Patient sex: M
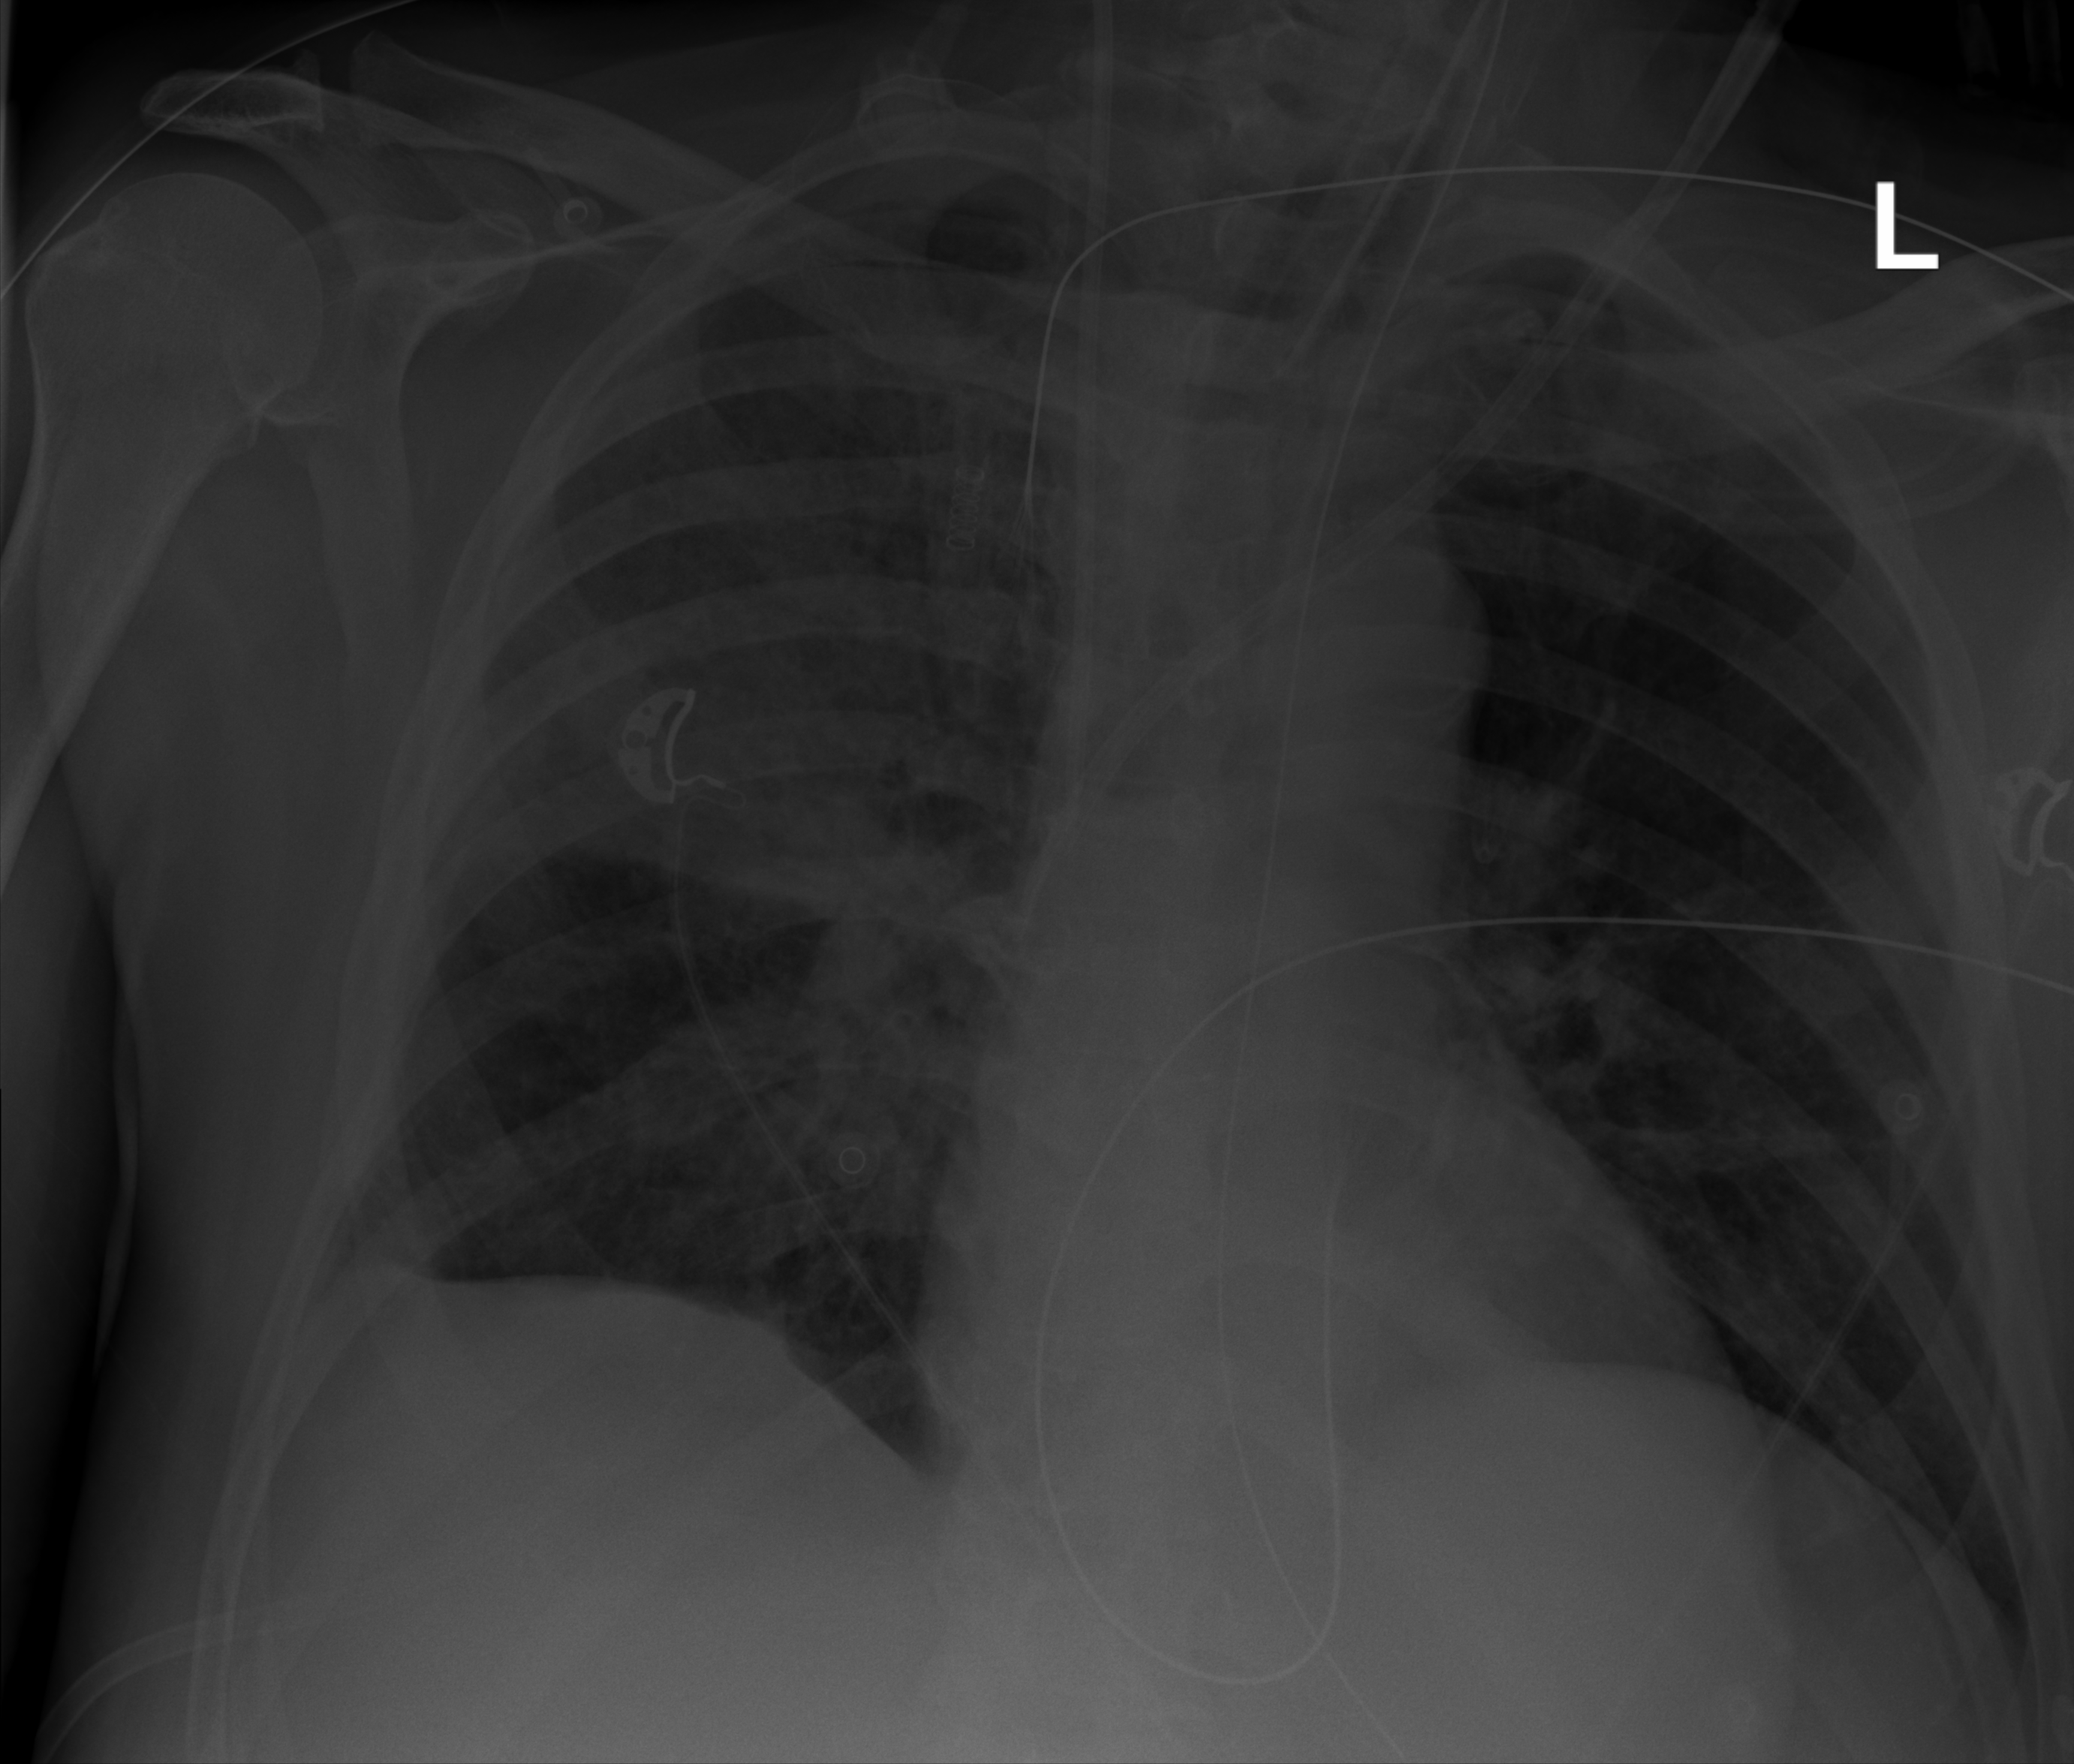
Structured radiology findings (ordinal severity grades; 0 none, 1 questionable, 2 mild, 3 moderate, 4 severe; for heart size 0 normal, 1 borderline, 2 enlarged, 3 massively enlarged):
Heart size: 0
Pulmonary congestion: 2
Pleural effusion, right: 0
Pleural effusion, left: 0
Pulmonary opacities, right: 3
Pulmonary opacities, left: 0
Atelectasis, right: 1
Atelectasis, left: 0